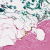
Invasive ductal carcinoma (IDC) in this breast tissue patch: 0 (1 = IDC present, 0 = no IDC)